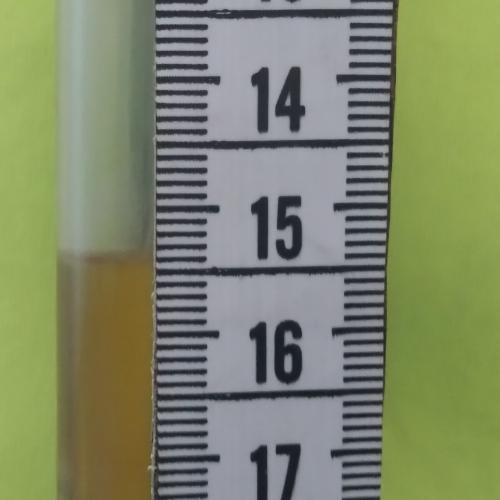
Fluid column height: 15.4 cm